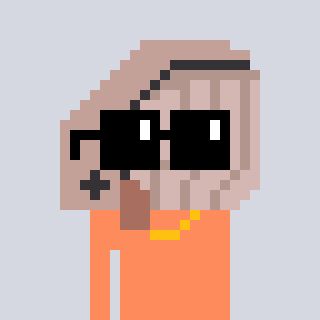
a pixel art character with square black sunglasses, a whale-shaped head and a peachy-colored body on a cool background